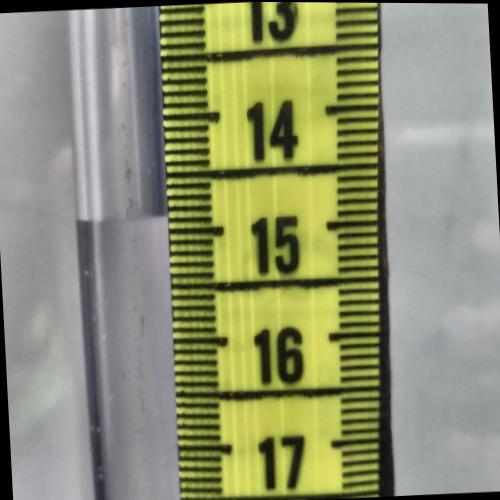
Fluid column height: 14.9 cm